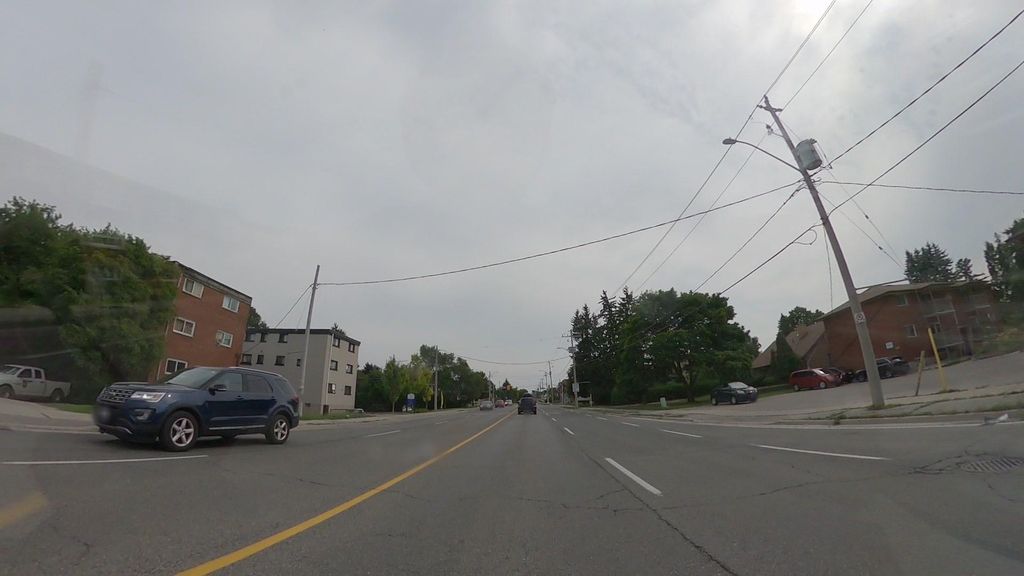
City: kitchener-waterloo